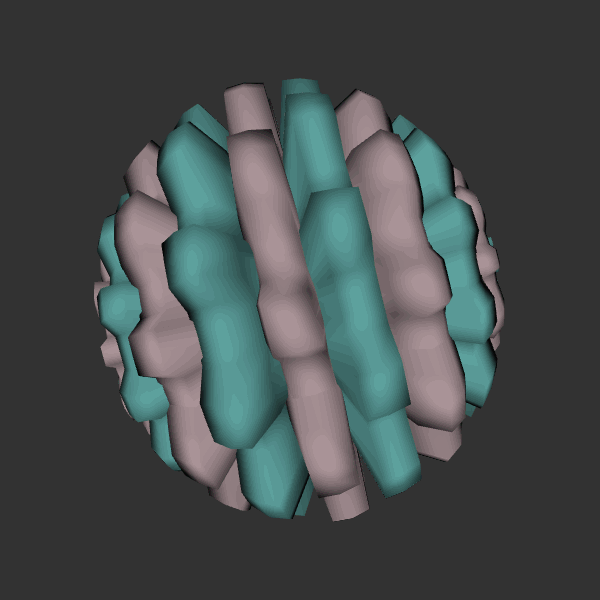
Background: dark